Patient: sex F, age 71
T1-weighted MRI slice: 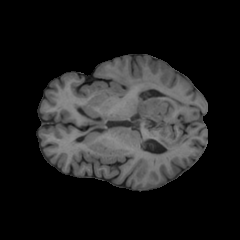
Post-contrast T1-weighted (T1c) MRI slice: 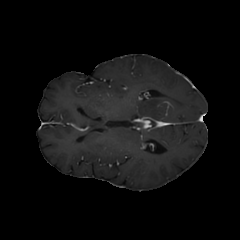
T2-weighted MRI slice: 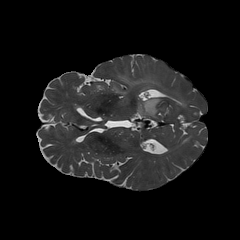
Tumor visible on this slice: yes
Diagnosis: Astrocytoma, IDH-mutant
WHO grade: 2